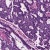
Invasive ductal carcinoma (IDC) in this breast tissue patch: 1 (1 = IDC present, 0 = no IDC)